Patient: sex F, age 35
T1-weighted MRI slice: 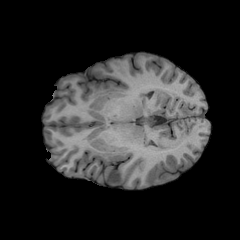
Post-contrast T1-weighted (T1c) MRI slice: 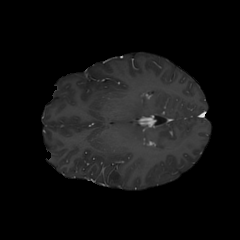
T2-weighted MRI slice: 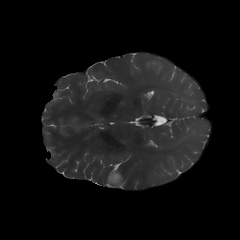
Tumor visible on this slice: yes
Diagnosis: Oligodendroglioma, IDH-mutant, 1p/19q-codeleted
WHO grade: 2